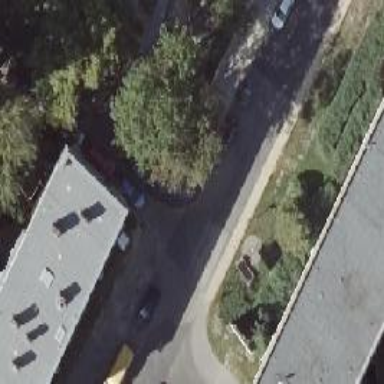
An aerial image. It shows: Residential road with asphalt surface and sidewalks on both sides. There are parallel on-street parking lanes on both sides of the road.